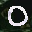
Label: 0